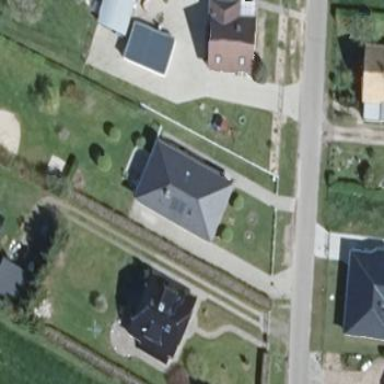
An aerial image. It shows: House with hipped roof oriented along its structure. The roof is grey in color.